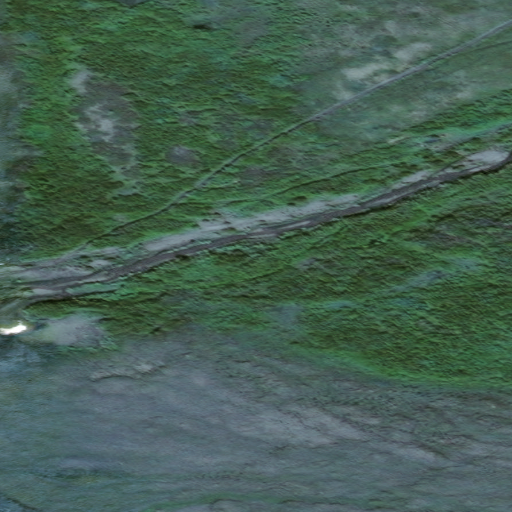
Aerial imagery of valley in Alaska named Chief Gulch containing only unknown